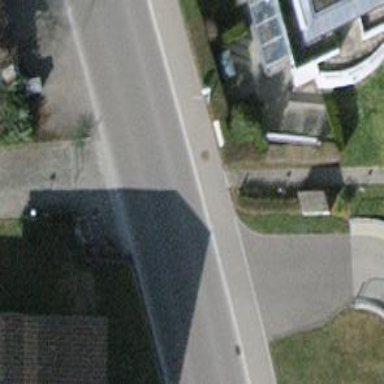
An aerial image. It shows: Street cabinet.